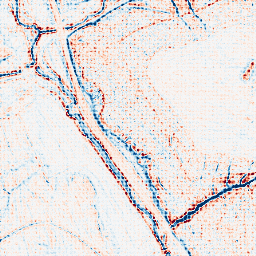
Category: edge_preserving
Decomposition family: anisotropic_diffusion
Decomposition parameters: iterations: 5
kappa: 100
gamma: 0.2
Upsampling method: sinc_blackman
Upsampling parameters: scale: 4
kernel_size: 4
Upsampling scale: 4